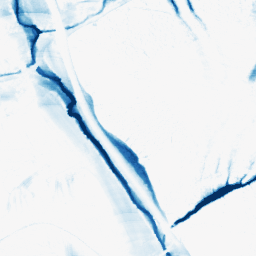
Category: morphological
Decomposition family: morphological_ellipse
Decomposition parameters: operation: closing
width: 10
height: 50
Upsampling method: sinc_hamming
Upsampling parameters: scale: 2
kernel_size: 16
Upsampling scale: 2